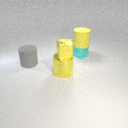
small cyan rubber cube below large yellow rubber cylinder